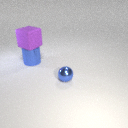
small blue metal sphere in front of large blue metal cylinder